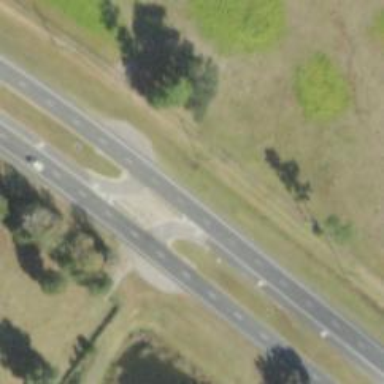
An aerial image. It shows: Trunk link highway.